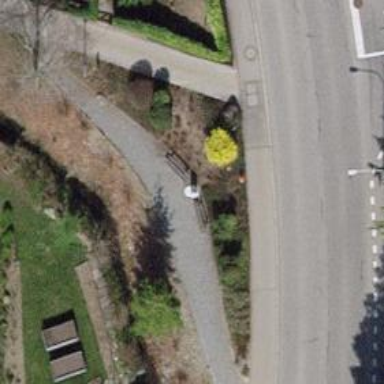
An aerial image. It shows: Bench.